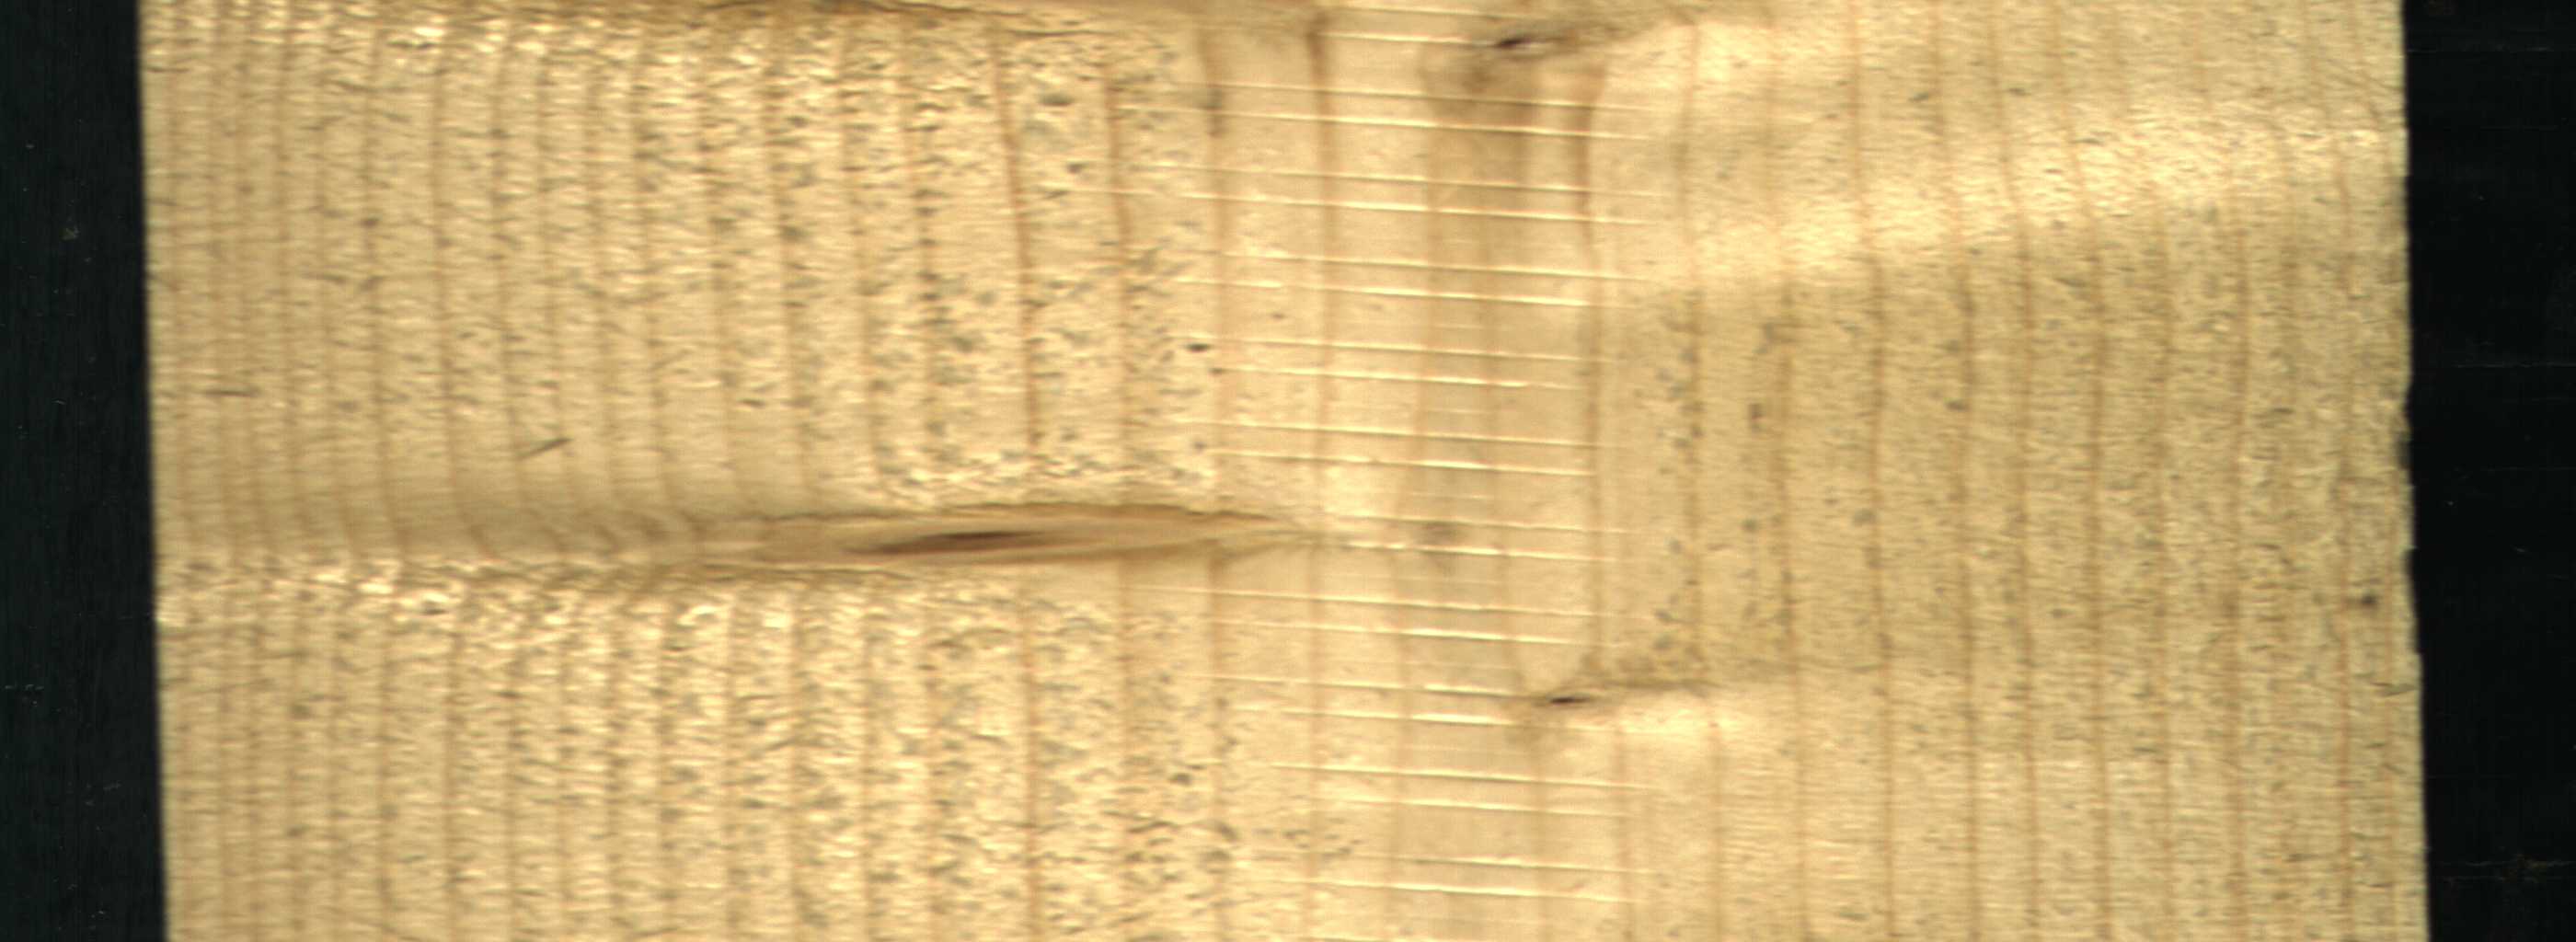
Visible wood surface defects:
Dead_Knot
Live_Knot
Live_Knot